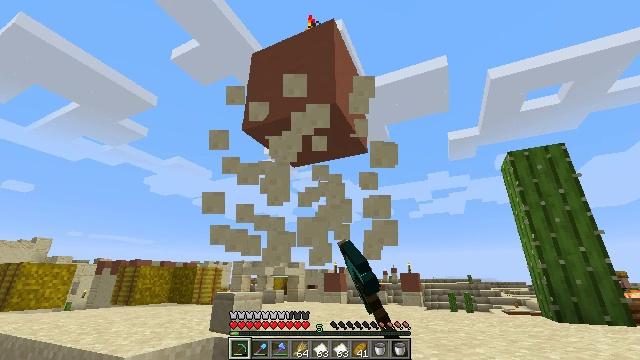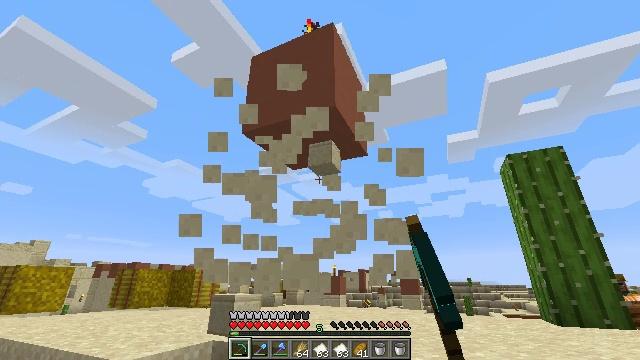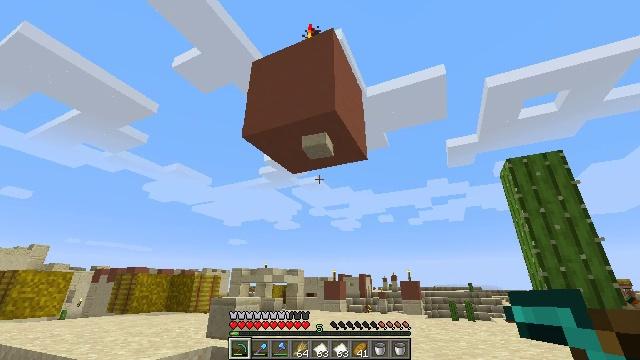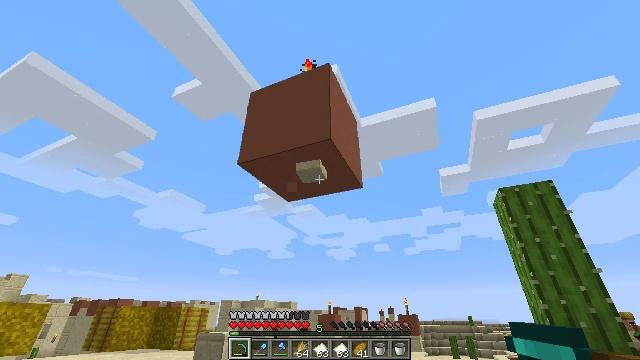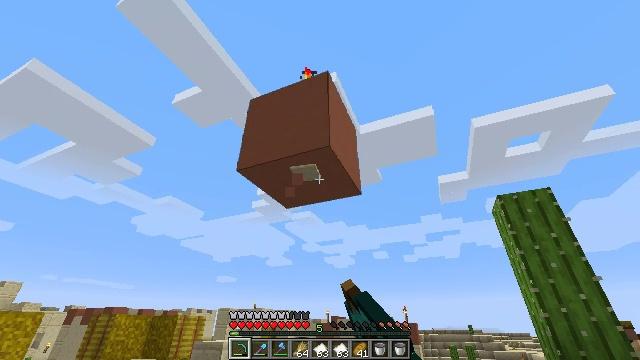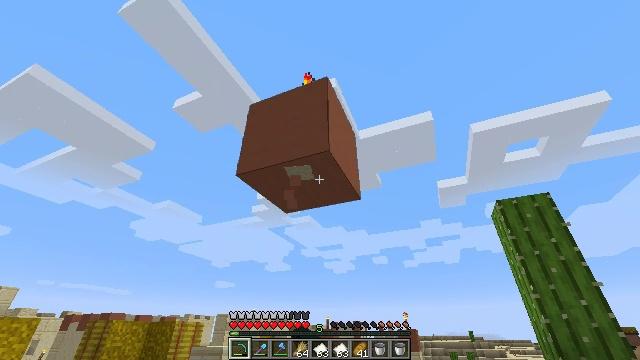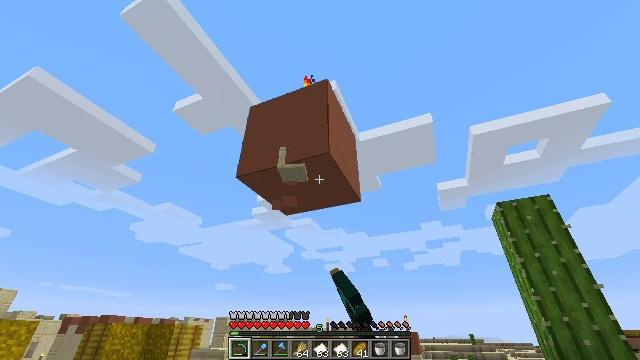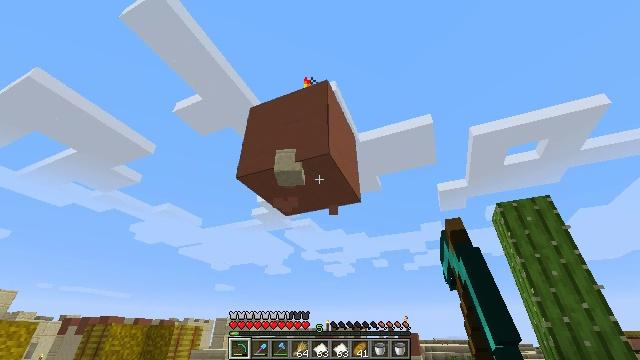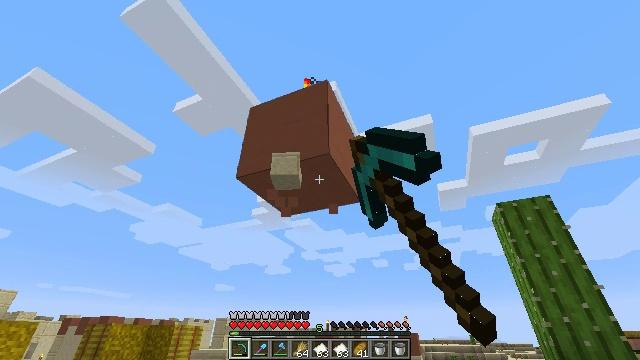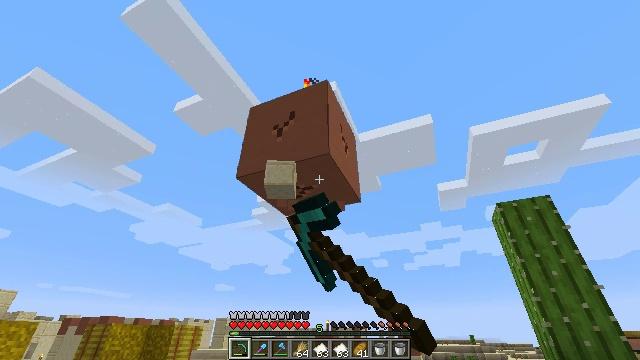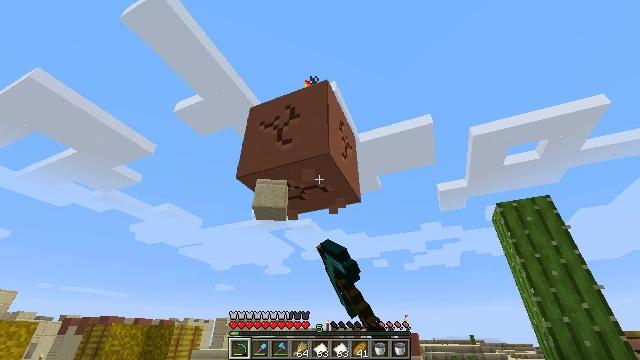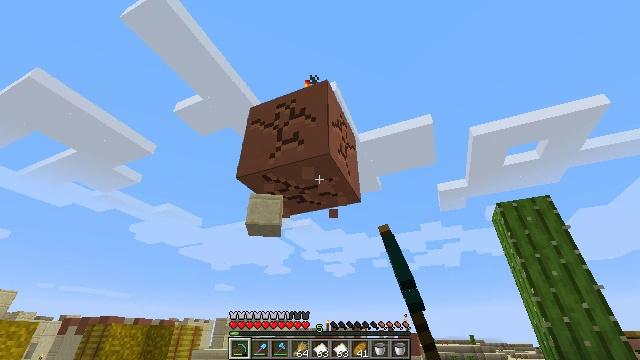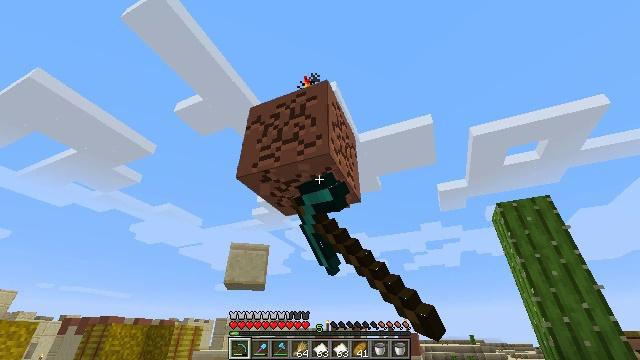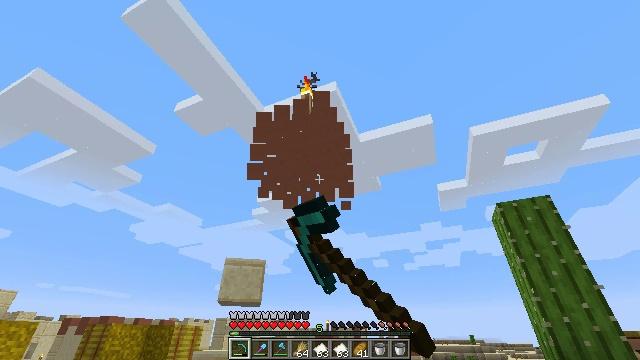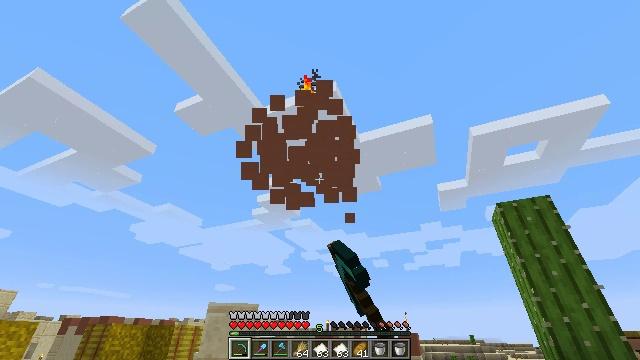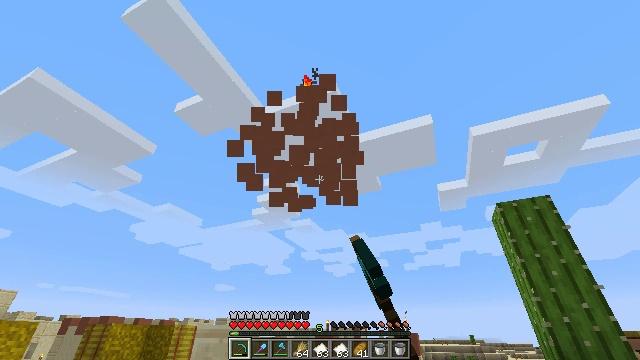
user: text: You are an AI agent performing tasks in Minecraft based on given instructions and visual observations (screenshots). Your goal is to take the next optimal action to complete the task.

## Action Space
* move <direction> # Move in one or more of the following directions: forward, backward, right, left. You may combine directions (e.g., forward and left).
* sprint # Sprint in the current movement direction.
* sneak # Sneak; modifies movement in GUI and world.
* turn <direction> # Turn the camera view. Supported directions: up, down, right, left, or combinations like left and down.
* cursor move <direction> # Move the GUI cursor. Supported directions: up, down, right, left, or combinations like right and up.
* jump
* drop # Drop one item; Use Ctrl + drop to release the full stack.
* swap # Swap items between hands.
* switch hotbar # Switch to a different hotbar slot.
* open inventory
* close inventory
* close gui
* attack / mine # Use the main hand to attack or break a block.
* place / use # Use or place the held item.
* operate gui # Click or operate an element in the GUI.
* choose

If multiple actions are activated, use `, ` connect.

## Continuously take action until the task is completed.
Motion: motion action
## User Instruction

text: Attack the terracotta block to obtain it.
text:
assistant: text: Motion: attack / mine
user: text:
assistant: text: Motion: attack / mine
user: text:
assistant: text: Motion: turn right and up, attack / mine
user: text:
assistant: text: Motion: turn up, attack / mine
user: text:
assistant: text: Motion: turn up, attack / mine
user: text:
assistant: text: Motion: attack / mine
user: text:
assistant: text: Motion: attack / mine
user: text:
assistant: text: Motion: attack / mine
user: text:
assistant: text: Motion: attack / mine
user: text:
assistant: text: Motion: attack / mine
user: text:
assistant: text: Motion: attack / mine
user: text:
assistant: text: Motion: attack / mine
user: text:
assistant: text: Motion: attack / mine
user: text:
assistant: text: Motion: attack / mine
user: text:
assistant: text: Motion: attack / mine
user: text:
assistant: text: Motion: attack / mine
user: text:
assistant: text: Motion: attack / mine
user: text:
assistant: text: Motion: no_op